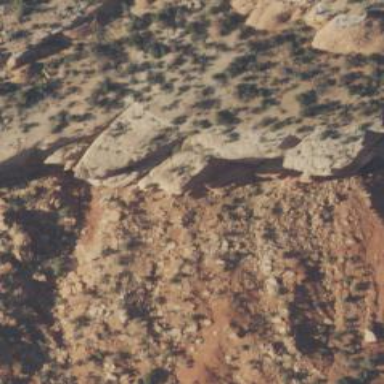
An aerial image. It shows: Craggy cliff ideal for climbing.